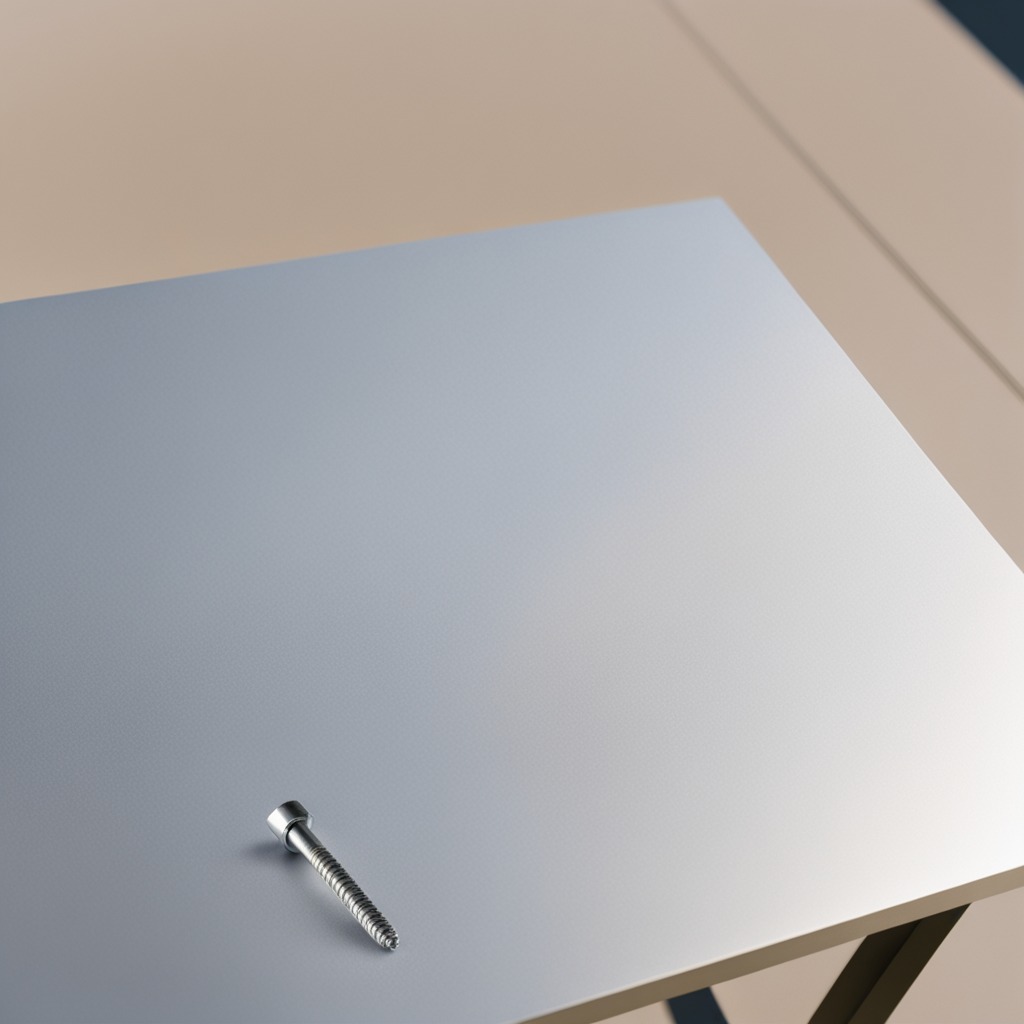
A metal screw lies on the clean utility table in a temporary outdoor tool station.